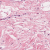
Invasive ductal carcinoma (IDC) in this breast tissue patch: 0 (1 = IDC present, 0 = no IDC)